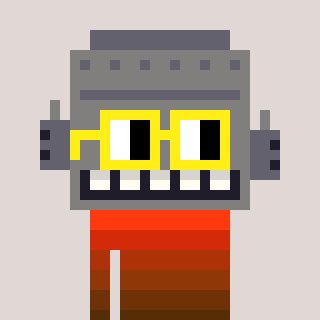
a pixel art character with square yellow glasses, a robot-shaped head and a slimegreen-colored body on a warm background